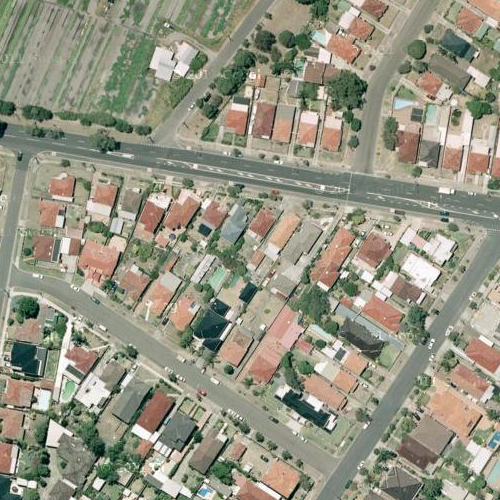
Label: sydney